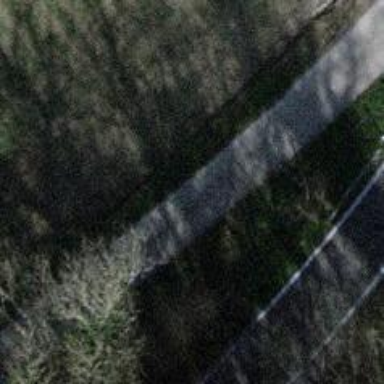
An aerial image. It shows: Asphalt track with grade1 tracktype.